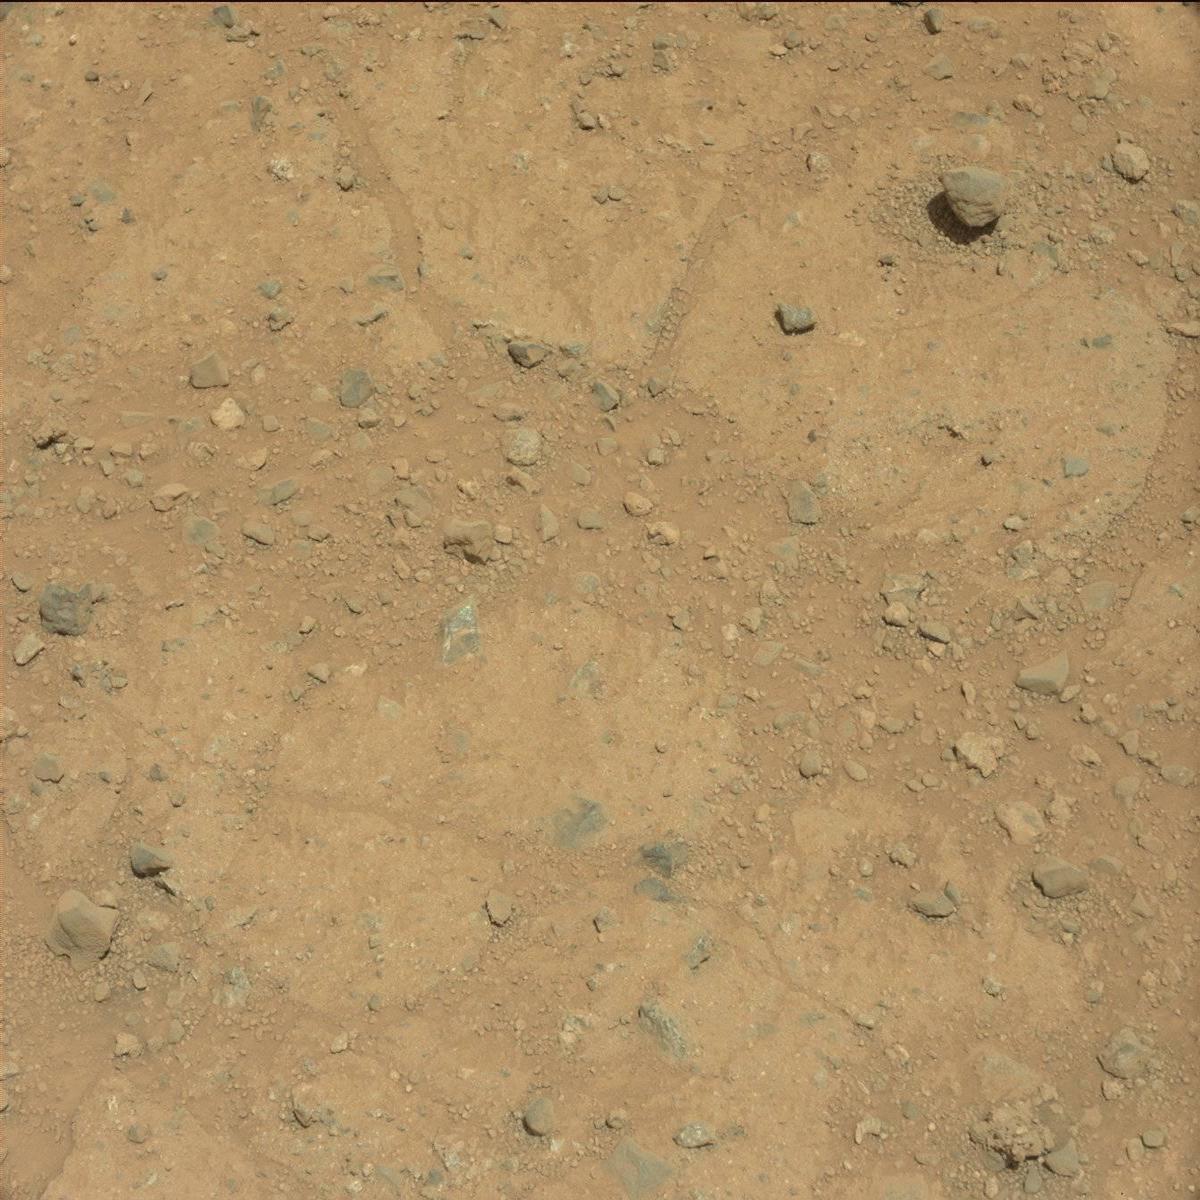
Terrain classes present: Bedrock, Rock, Sand / Soil